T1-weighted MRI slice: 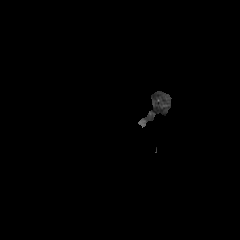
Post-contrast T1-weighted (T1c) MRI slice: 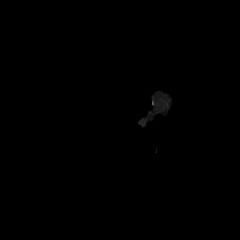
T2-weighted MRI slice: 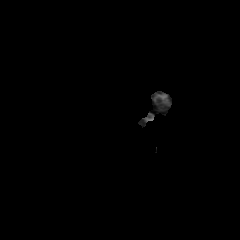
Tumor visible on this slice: no